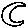
Label: moon